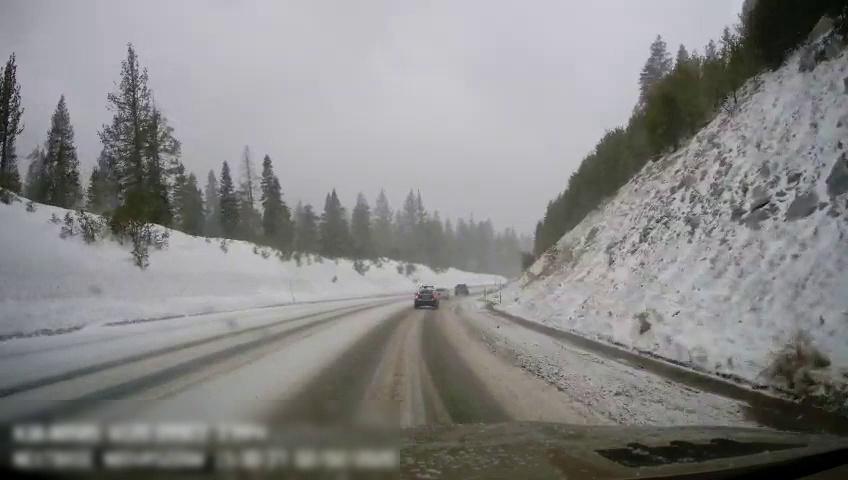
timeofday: Day
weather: Snowy
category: Drivable Space
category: Vehicles | SUV
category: Vehicles | Car
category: Vehicles | SUV